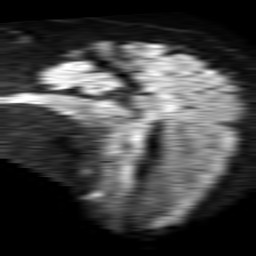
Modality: TRACE
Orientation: sagittal
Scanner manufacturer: philips
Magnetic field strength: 1.5 T
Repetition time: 4.6 s
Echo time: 0.08517 s